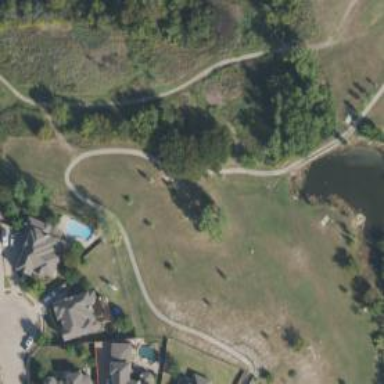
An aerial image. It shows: Disc golf hole as part of disc golf sport activity.